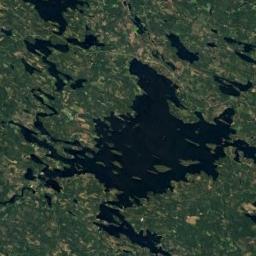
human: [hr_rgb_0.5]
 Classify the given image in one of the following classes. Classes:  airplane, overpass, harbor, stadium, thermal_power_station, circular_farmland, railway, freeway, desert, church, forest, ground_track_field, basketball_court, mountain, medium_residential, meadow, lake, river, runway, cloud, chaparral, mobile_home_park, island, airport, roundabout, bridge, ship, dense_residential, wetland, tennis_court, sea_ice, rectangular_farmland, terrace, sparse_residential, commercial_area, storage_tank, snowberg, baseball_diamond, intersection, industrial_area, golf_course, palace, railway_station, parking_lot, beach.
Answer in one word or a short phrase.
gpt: lake